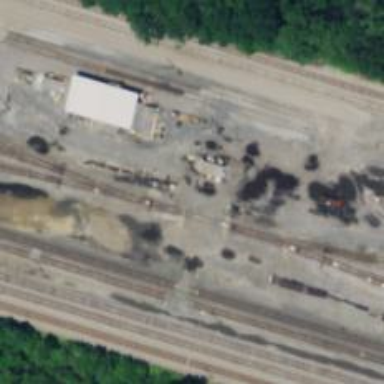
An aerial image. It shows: View of railway yard.